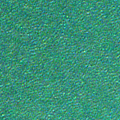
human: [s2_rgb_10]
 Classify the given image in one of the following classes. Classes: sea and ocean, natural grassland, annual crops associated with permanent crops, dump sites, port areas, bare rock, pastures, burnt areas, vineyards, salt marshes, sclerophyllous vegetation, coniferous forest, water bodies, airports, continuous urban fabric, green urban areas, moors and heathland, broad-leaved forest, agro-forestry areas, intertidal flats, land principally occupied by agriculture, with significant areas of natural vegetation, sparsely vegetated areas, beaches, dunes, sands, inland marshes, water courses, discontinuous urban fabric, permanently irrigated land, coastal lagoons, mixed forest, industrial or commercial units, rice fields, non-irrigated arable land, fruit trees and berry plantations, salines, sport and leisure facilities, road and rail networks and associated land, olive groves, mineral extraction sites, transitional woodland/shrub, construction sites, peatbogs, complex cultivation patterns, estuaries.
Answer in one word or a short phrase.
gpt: sea and ocean